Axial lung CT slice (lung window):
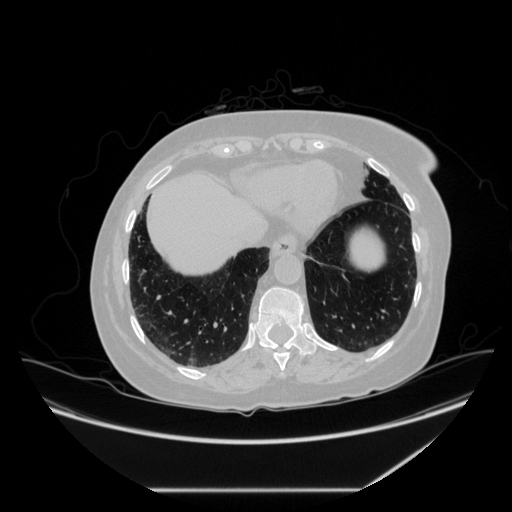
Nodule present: no